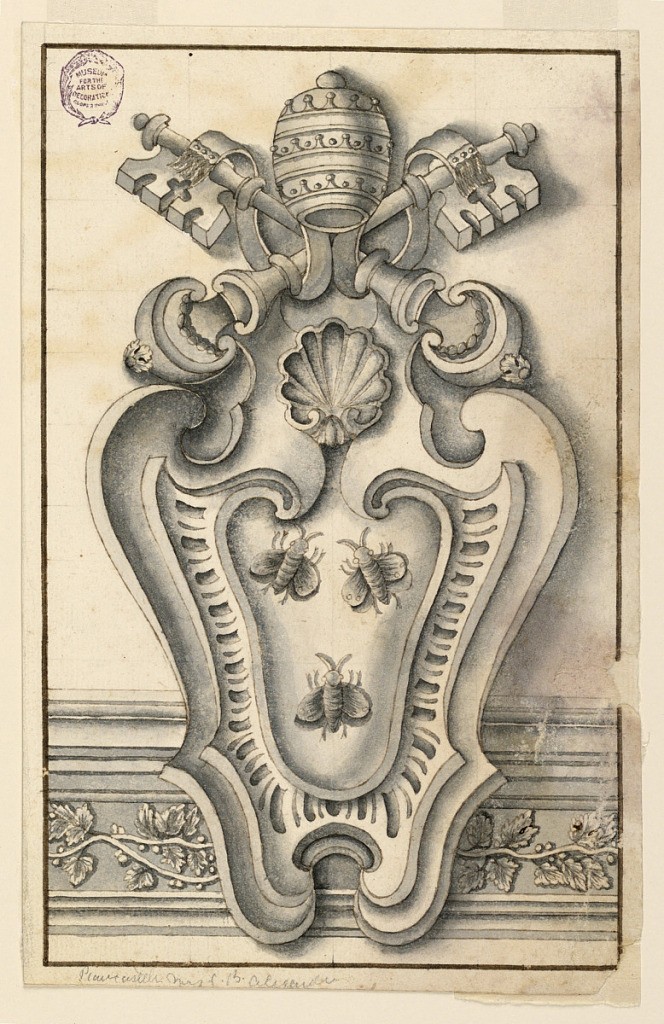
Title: Arms of Pope Urbanus VIII
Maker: Pope Urban VIII
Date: ca. 1630
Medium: Pen and brown ink, gray wash, squared in black ink, ruled border in pen and black on white laid paper
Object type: Drawing
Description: Verso: black chalk, rood study???